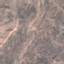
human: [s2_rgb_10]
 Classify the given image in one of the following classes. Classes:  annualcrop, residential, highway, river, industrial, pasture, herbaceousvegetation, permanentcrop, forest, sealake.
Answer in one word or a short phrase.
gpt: HerbaceousVegetation